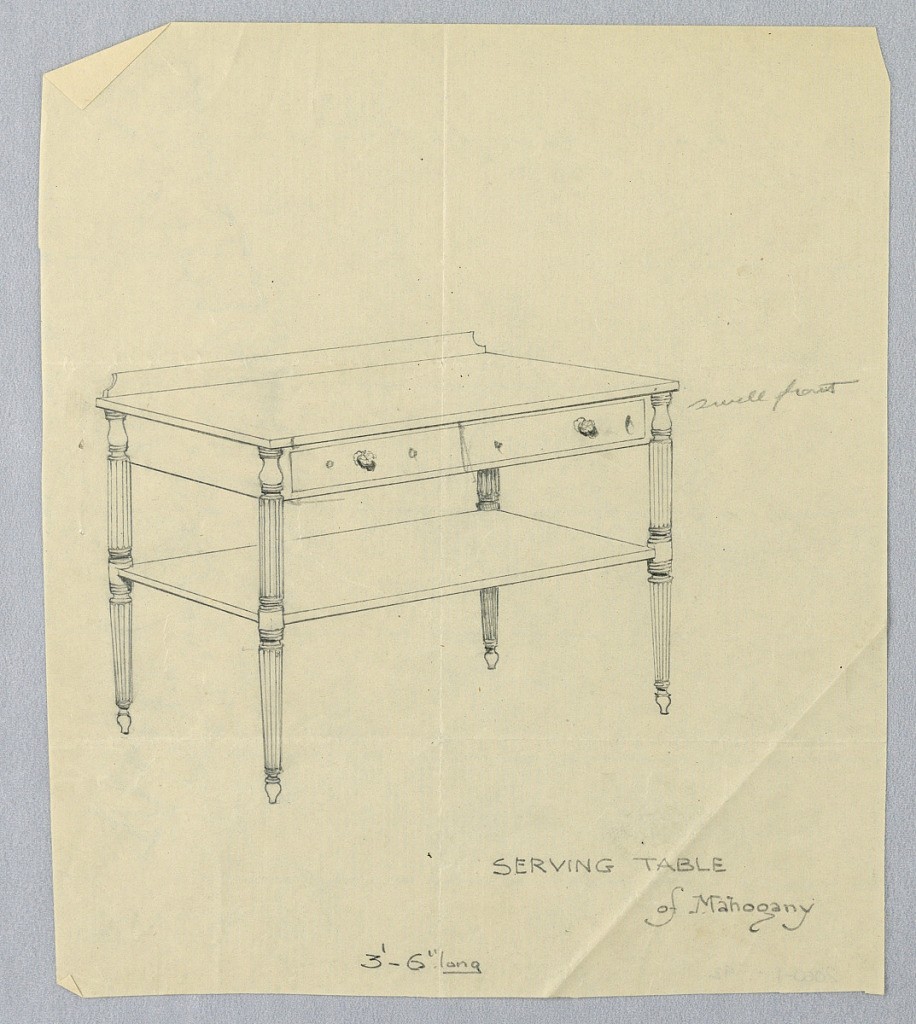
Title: Design for Mahogany Serving Table on Fluted Legs
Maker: A.N. Davenport Co.
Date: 1900–05
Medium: Graphite on thin, cream paper
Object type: Drawing
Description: Rectangular top with two-drawer unit and backsplash resting on four straight, yet tapered, fluted legs terminating in pear-shaped feet.  Lower shelf attaches midway above floor level.